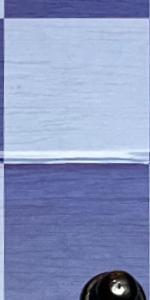
Label: Empty